Question: I Have extended View class and override draw method. In draw method I draw rectangle using canvas. but this rectangle is simple I need to show as blow. how can I draw rectangle like shown in below image?

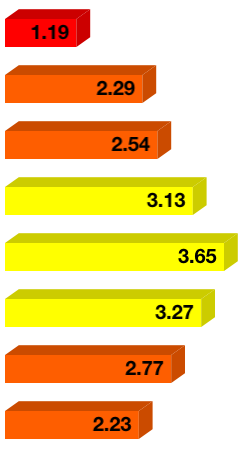
Answer: create a <URL>. Do the same for the right side